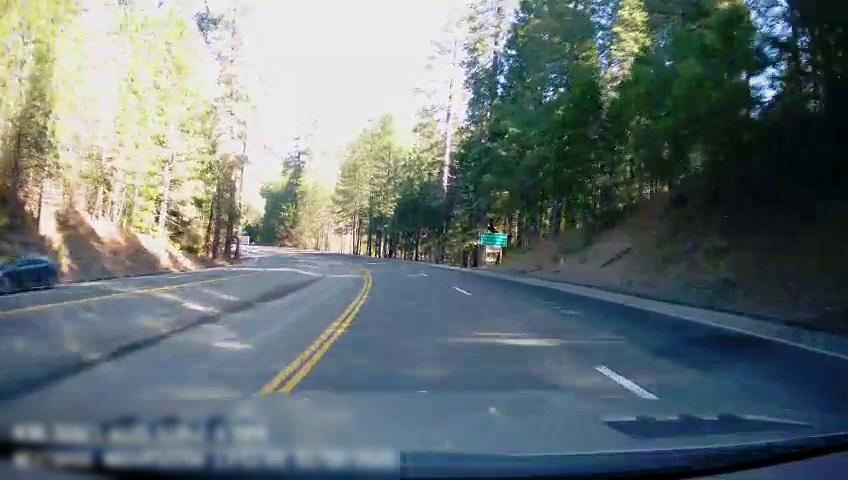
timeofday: Day
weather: Sunny
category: Drivable Space
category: Vehicles | Car
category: Lanes | Alternate Lane
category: Lanes | Alternate Lane
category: Lanes | Current Lane
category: Lanes | Alternate Lane
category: Lanes | Opposite Lane
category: Lanes | Opposite Lane
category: Lanes | Opposite Lane
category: Traffic | Signs